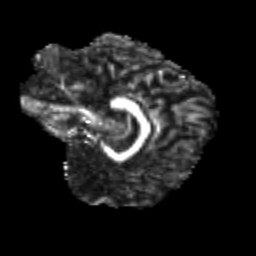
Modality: FA
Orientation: sagittal
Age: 25
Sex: male
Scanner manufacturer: siemens
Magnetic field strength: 3 T
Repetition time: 3.5 s
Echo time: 0.104 s